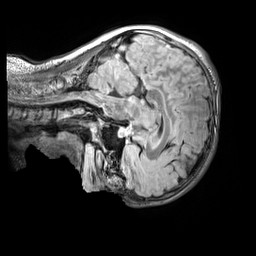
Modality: FLAIR
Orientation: sagittal
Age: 13
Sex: male
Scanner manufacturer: siemens
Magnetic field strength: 3 T
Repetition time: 5 s
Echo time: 0.388 s